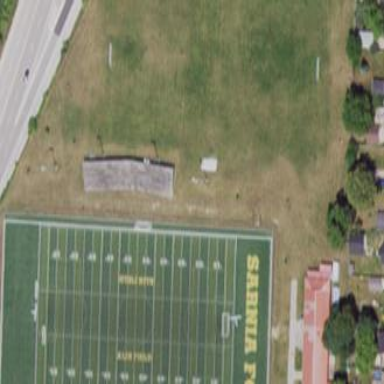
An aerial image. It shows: Canadian football pitch for leisurely activities.